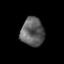
Tissue: prostate
Cell type: T cells
Senescence score: 0.3443
Nuclear area (px): 653
Mean DAPI intensity: 94.966